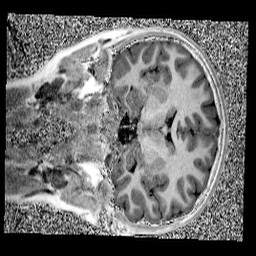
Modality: UNIT1
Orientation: coronal
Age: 12
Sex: male
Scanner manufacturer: siemens
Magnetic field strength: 3 T
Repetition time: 4 s
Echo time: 0.00299 s